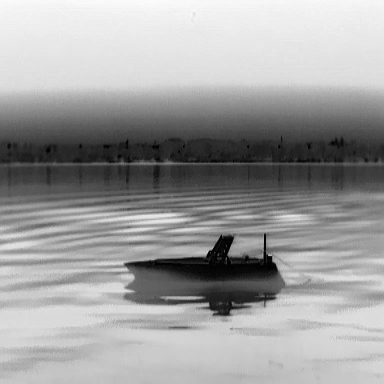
There is a canoe in the infrared image.